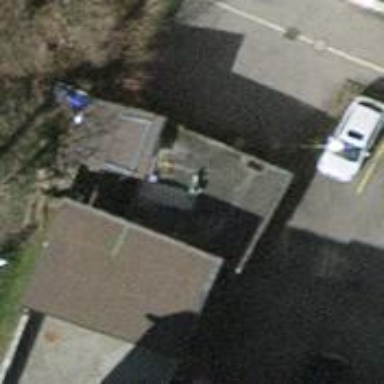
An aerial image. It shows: View of roof of building.